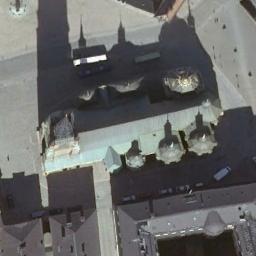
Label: church